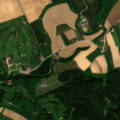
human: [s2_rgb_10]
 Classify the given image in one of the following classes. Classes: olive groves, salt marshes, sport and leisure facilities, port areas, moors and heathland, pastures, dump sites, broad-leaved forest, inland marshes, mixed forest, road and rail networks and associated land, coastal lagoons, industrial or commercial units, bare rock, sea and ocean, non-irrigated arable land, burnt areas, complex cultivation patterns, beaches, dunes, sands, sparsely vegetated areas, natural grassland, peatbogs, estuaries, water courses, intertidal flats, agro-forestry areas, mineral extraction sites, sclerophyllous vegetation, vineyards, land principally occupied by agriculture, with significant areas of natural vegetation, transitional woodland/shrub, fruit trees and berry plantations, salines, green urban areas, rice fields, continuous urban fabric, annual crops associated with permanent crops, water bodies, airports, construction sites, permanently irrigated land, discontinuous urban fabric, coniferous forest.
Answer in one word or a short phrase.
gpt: sport and leisure facilities, non-irrigated arable land, complex cultivation patterns, land principally occupied by agriculture, with significant areas of natural vegetation, mixed forest